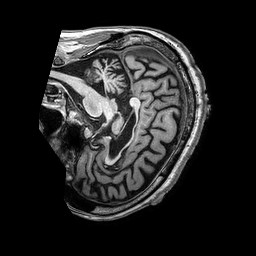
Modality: T1w
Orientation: sagittal
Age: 50
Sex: male
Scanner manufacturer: philips
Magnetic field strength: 3 T
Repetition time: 0.006817 s
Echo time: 0.003108 s